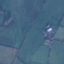
Label: Pasture